Question: I have this query:
'''
SELECT TwI_TwIId,
TwI_TwrId,
TwI_MagId,
SUM(TwI_Ilosc) AS Ilosc,
SUM(TwI_Wartosc) AS Wartosc,
SUM(TwI_Braki) AS Braki,
SUM(TwI_Rezerwacje) AS Rezerwacje,
SUM(TwI_Zamowienia) AS Zamowienia
FROM cdn.TwrIlosci
WHERE twi_magid = 1
GROUP BY TwI_TwrId,
TwI_TwIId,
TwI_MagId
ORDER BY TwI_TwIId;
'''
I don't know why but this query can't scale duplicate TwI_TwrId.
I have this result:

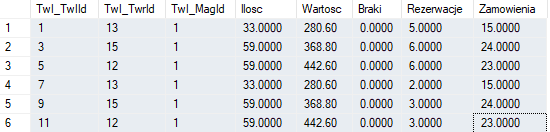
Answer: Because 'TwI_TwrId' has unique 'TwI_TwIId' for each, you need to exclude them from 'group by' clause :
'''
SELECT TwI_TwrId, TwI_MagId,
SUM(TwI_Ilosc) AS Ilosc,
SUM(TwI_Wartosc) AS Wartosc,
SUM(TwI_Braki) AS Braki,
SUM(TwI_Rezerwacje) AS Rezerwacje,
SUM(TwI_Zamowienia) AS Zamowienia
FROM cdn.TwrIlosci
WHERE twi_magid = 1
GROUP BY TwI_TwrId, TwI_MagId;
'''